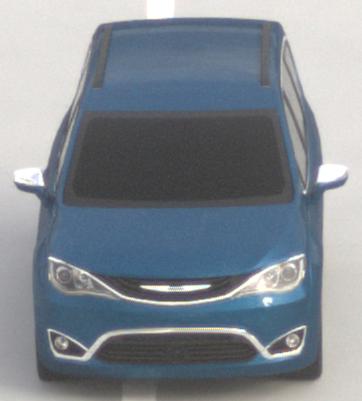
Make: Chrysler
Model: Pacifica
Detailed model: -
Model produced from: 2016
Model produced until: 2020
Doors: 5
Color: blue
Road condition: dry road
Daytime: morning or afternoon
Contrast: low contrast